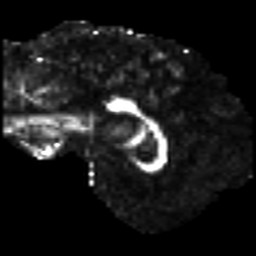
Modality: FA
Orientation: sagittal
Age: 40
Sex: male
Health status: healthy
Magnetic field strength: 3 T
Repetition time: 8.4 s
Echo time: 0.0926 s